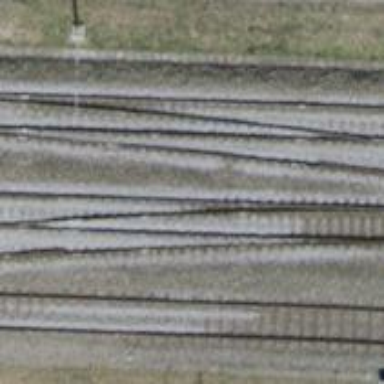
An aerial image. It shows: Single-track electrified railway siding with contact line for service.